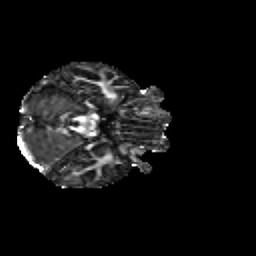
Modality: FA
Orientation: axial
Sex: female
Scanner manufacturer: siemens
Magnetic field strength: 3 T
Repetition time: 5 s
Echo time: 0.071 s